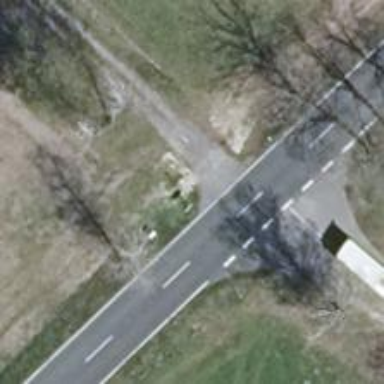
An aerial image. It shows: Emergency access point on the road.